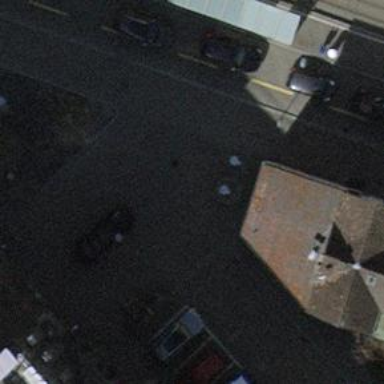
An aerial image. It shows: Bollard.